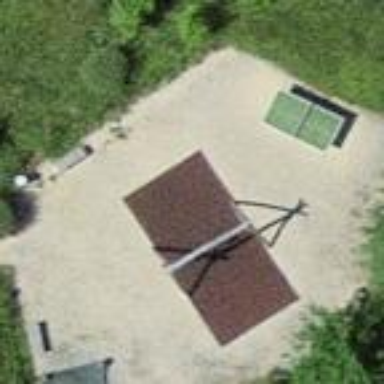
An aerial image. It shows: Playground with compacted surface.